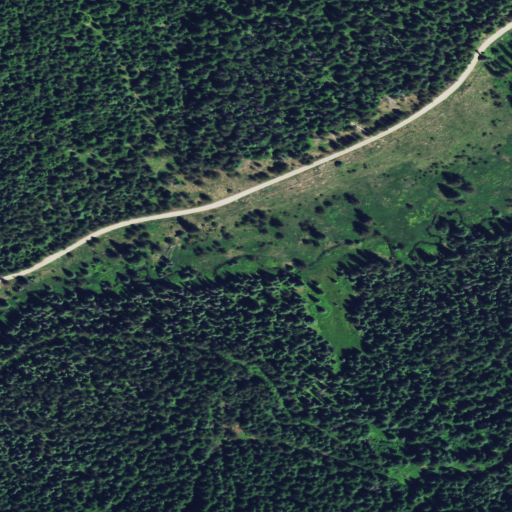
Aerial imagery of plain(s) in Idaho named Oxford Meadows containing evergreen forest, shrub, and herbaceous wetlands